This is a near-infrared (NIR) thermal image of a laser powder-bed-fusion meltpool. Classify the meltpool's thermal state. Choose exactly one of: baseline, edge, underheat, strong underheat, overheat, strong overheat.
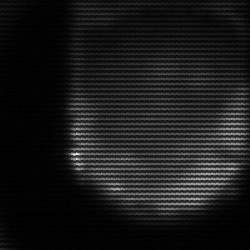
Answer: edge